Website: apple
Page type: payment
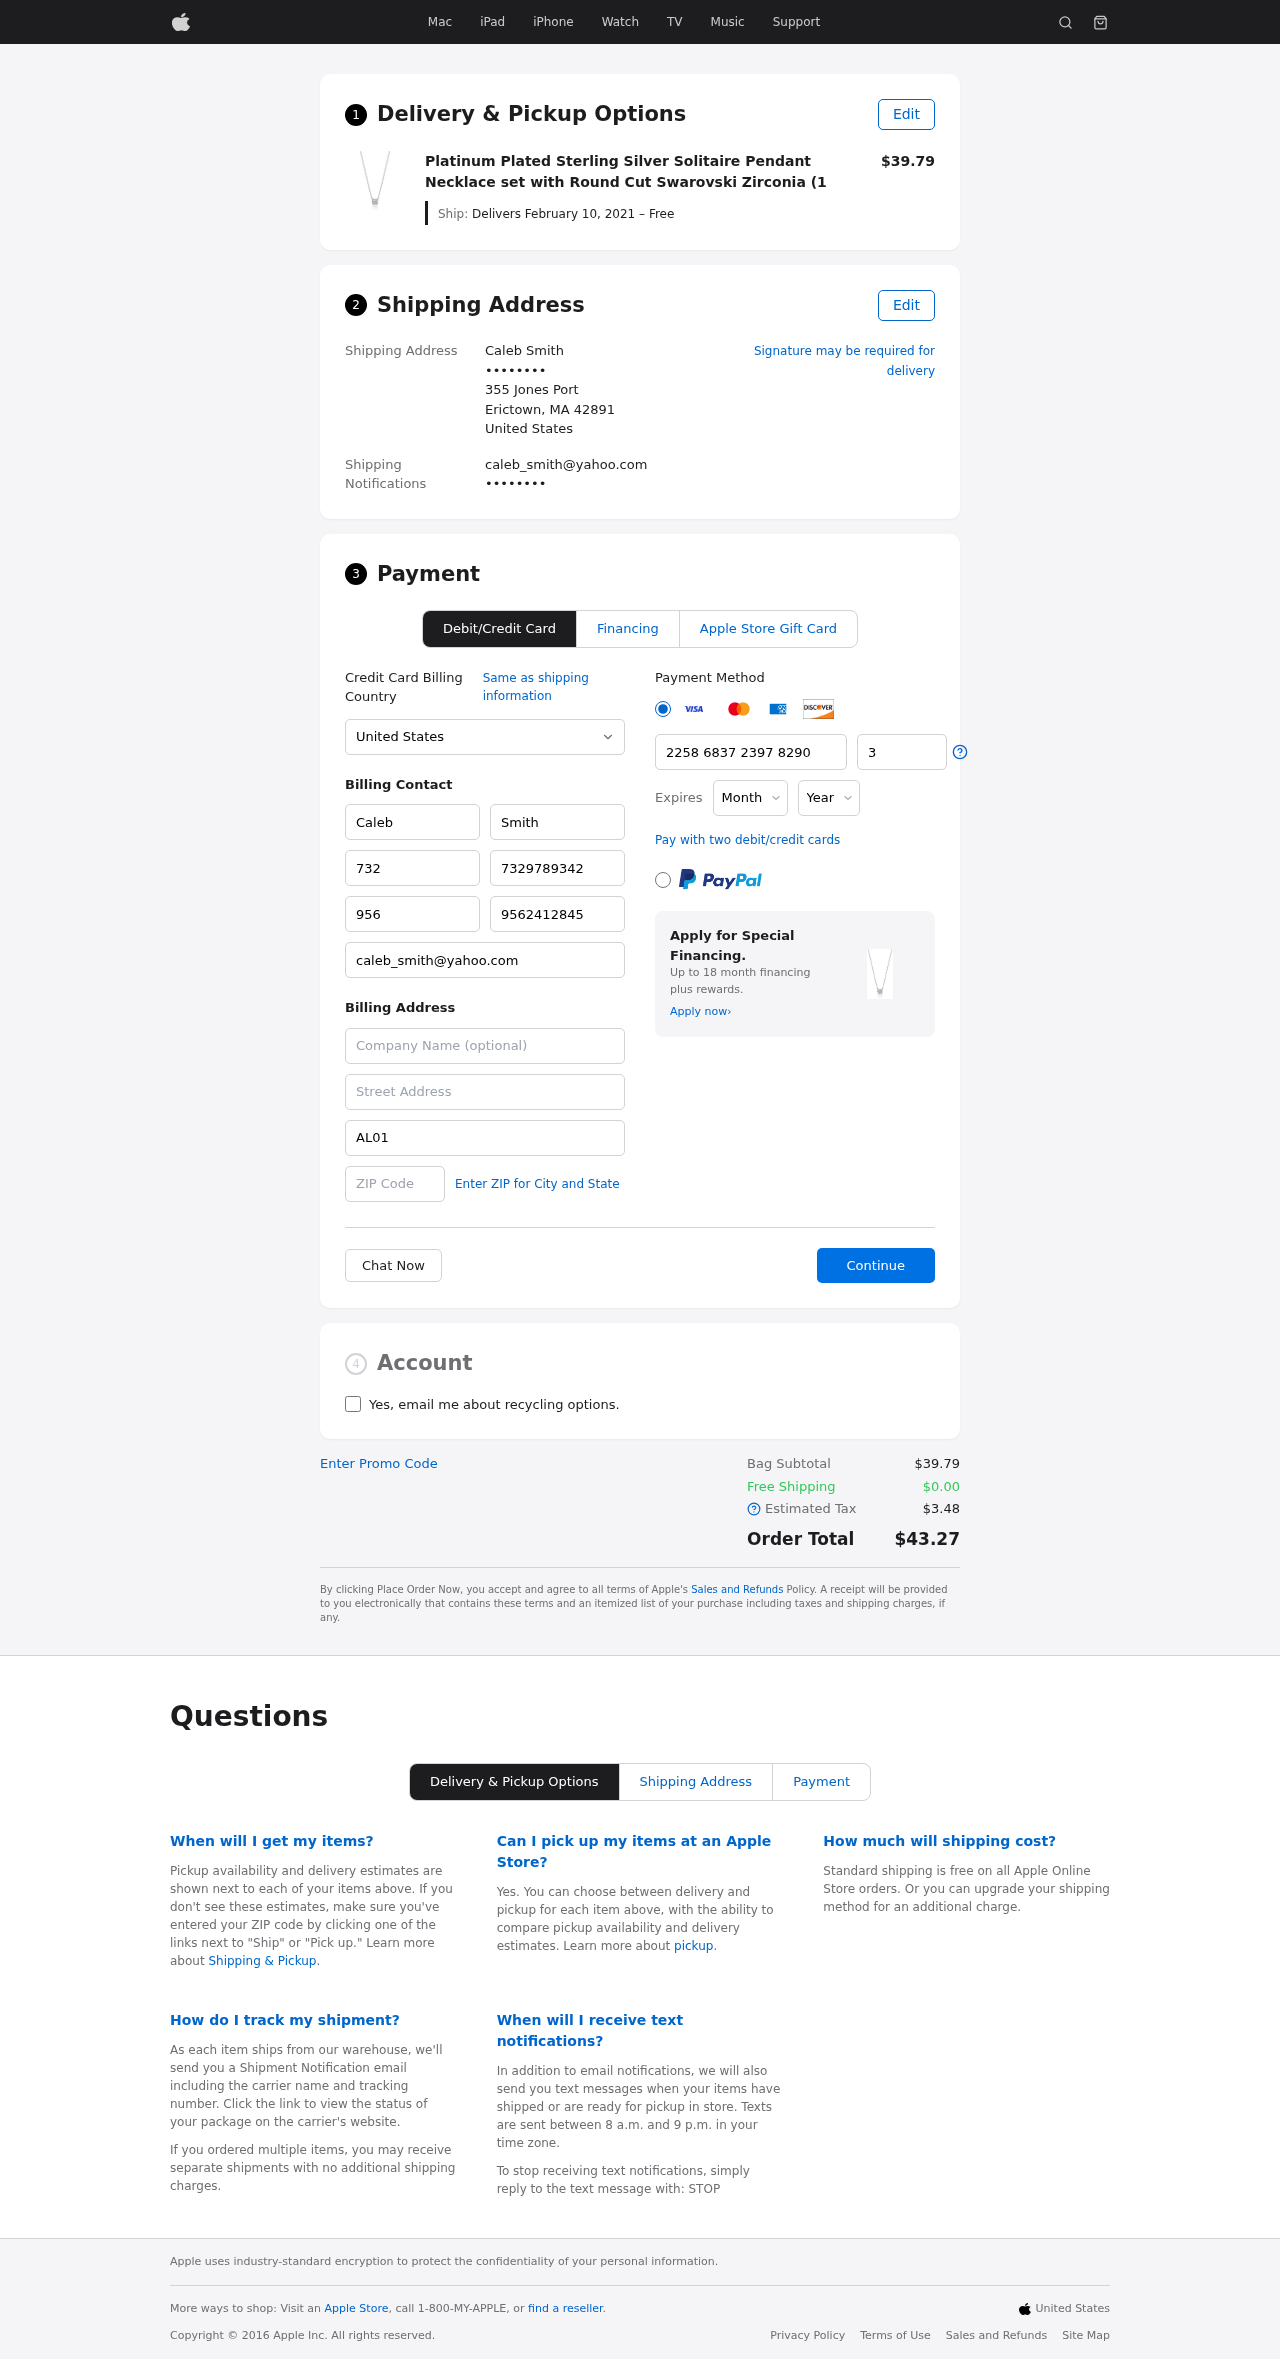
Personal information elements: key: PII_CARD_CVV
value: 367
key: PII_CARD_EXPIRY_MONTH
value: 02
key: PII_CARD_EXPIRY_YEAR
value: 28
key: PII_CARD_NUMBER
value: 2258 6837 2397 8290
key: PII_CITY_STATE_ZIP
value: Erictown, MA 42891
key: PII_COUNTRY
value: United States
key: PII_EMAIL
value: caleb_smith@yahoo.com
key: PII_EMAIL2
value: caleb_smith@yahoo.com
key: PII_FIRSTNAME
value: Caleb
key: PII_FULLNAME
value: Caleb Smith
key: PII_LASTNAME
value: Smith
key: PII_PHONE3
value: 7329789342
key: PII_PHONE_ALT
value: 9562412845
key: PII_PHONE_ALT_AREA
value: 956
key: PII_PHONE_AREA
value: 732
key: PII_SECURITY_CODE
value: AL01
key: PII_STREET
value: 355 Jones Port
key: PII_PHONE
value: ••••••••
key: PII_PHONE2
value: ••••••••
Product elements: key: PRODUCT1_NAME
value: Platinum Plated Sterling Silver Solitaire Pendant Necklace set with Round Cut Swarovski Zirconia (1
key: PRODUCT1_PRICE
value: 39.79
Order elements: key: ORDER_DELIVERY_DATE
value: Delivers February 10, 2021 – Free
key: ORDER_SUBTOTAL
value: $39.79
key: ORDER_SHIPPING_COST
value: $0.00
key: ORDER_TAX
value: $3.48
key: ORDER_TOTAL
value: $43.27